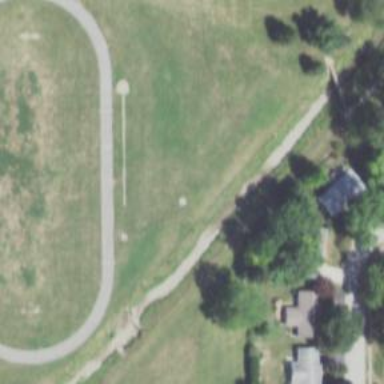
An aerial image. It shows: Shot-put pitch for sports activities.